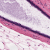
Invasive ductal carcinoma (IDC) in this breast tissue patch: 0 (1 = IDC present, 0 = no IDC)